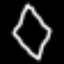
Label: diamond